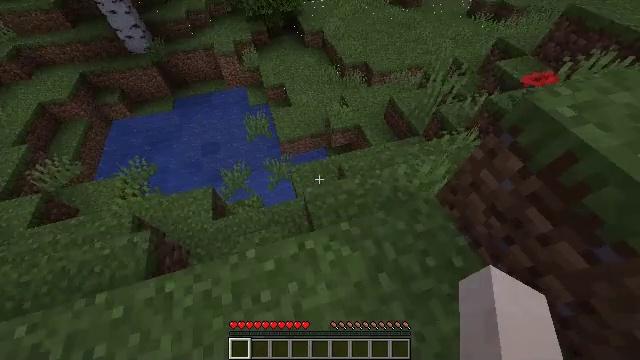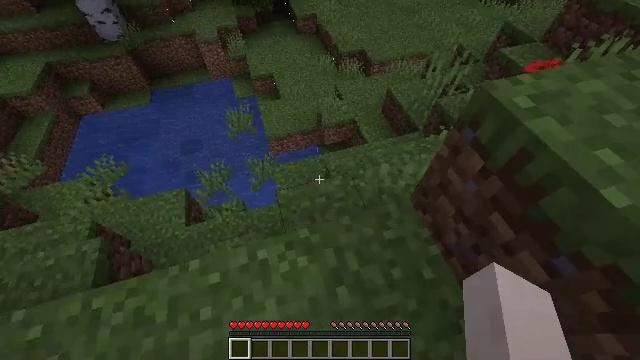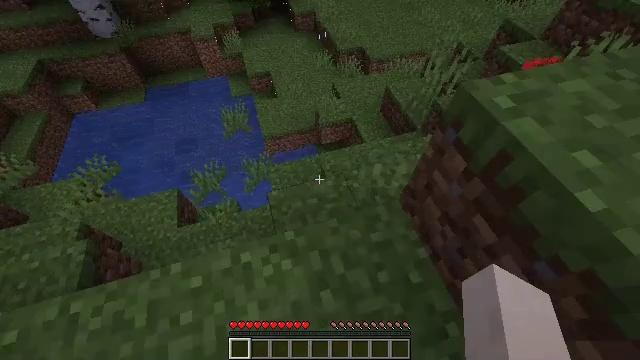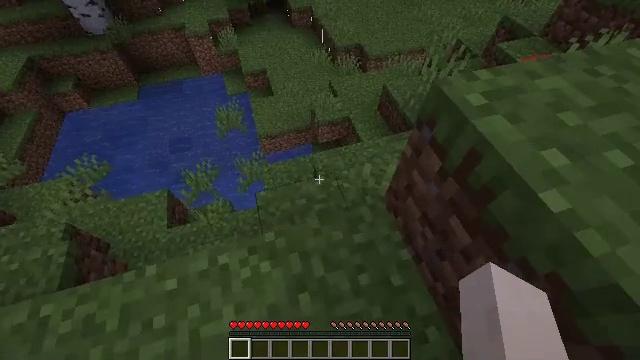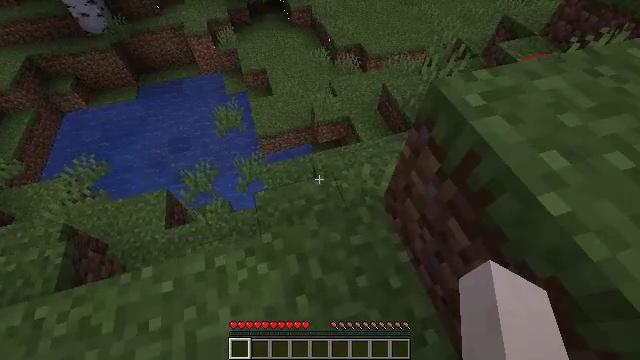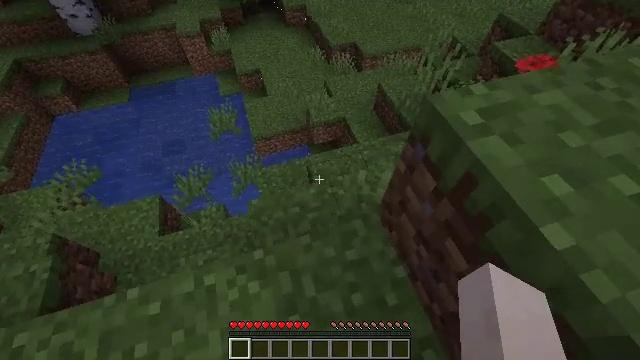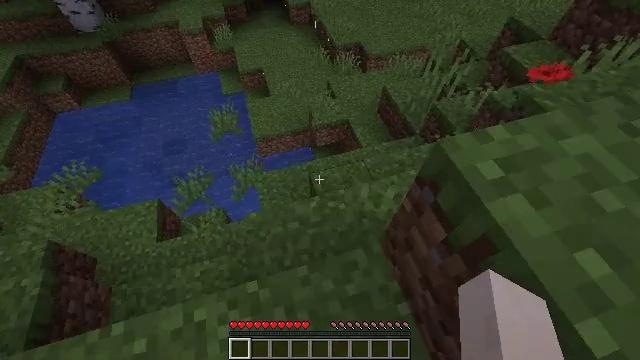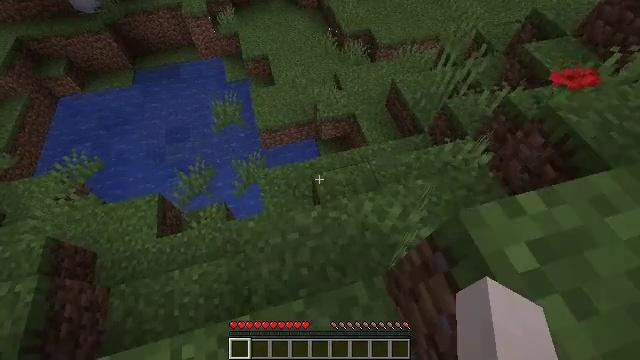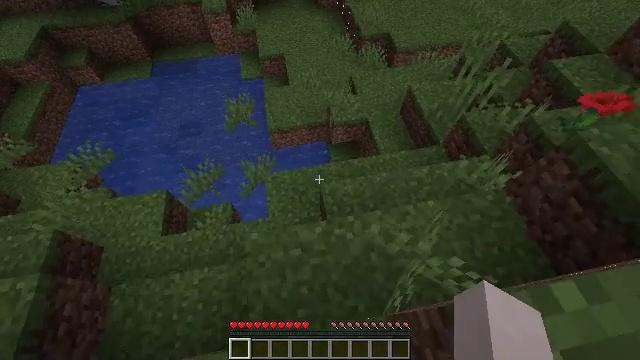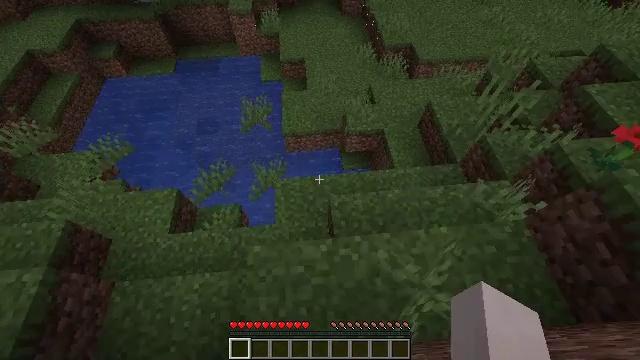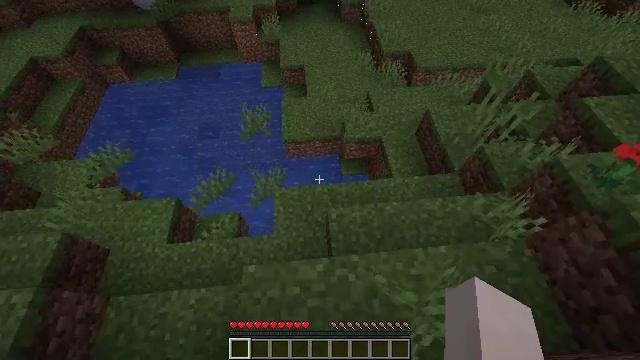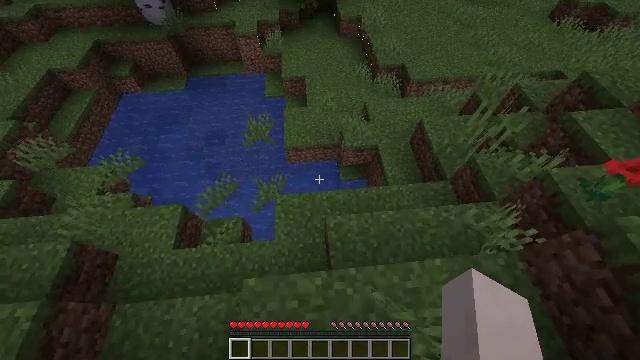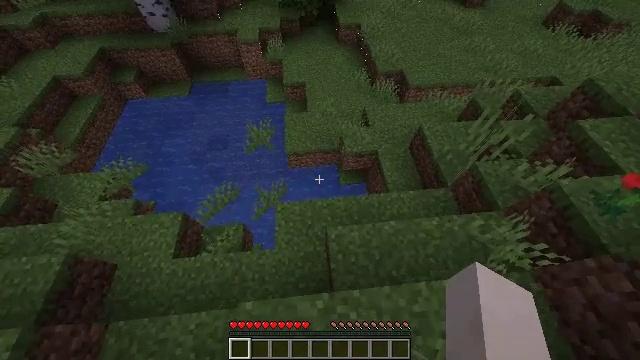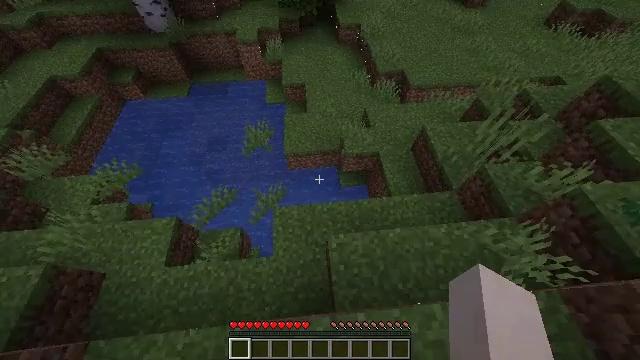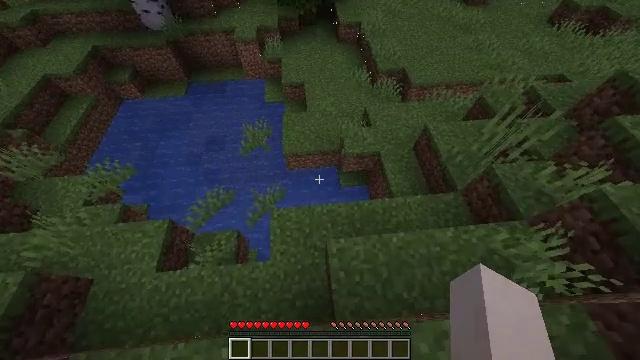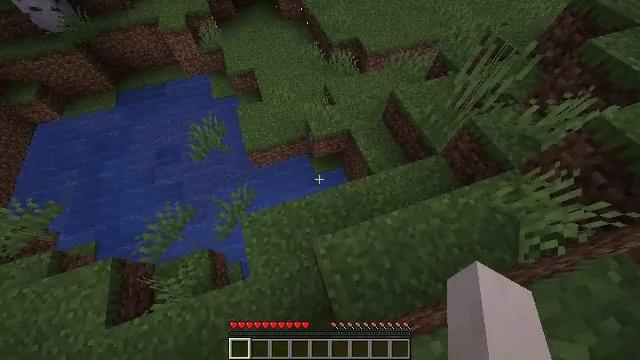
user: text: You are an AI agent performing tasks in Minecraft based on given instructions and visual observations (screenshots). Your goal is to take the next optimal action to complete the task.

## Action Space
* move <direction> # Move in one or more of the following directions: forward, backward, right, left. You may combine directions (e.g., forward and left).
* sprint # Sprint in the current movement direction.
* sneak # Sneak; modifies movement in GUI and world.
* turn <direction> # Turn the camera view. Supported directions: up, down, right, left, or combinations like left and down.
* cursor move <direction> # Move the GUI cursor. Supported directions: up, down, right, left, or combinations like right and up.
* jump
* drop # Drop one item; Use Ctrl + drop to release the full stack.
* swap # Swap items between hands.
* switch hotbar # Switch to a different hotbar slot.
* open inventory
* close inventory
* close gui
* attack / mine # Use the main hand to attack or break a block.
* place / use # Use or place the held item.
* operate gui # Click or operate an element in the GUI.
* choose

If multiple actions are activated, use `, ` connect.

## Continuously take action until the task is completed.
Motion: motion action
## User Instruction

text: Gather birch log for crafting.
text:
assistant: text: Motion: move right
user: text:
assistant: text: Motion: no_op
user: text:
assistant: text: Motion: no_op
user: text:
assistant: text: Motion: move forward
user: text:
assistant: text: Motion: move forward, turn right
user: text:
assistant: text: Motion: move forward, turn left
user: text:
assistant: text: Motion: move forward, turn left and down
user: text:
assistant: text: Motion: move forward, turn left
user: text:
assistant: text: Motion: move forward, sprint, turn left
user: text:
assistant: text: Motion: move forward, sprint
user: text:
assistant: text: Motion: move forward, sprint
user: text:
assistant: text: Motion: move forward, sprint
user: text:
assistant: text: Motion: move forward and move right, sprint
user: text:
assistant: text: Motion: move forward and move right, sprint
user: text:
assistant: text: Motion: move forward and move right, sprint, turn right and down
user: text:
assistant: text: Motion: move forward and move right, sprint
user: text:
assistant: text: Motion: move forward and move right, sprint
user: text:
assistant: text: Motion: move forward and move right, sprint
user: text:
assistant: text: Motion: move forward and move right, sprint, turn right
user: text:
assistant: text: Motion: move forward and move right, sprint, turn right and up
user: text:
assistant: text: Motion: move forward and move right, sprint, turn right
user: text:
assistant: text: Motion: move forward and move right, sprint
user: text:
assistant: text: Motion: move forward and move right, sprint, turn left and up
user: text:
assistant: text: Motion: move forward, sprint, turn left and up
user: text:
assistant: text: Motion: move forward, sprint, turn left and up
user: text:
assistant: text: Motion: move forward, sprint
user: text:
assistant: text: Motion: move forward, sprint
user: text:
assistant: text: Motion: move forward, sprint, turn left and up
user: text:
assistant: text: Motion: move forward, sprint, turn left and up
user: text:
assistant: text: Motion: move forward, sprint